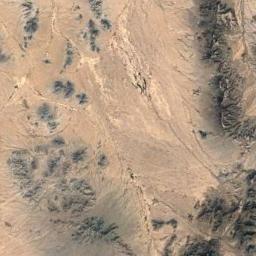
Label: desert